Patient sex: F
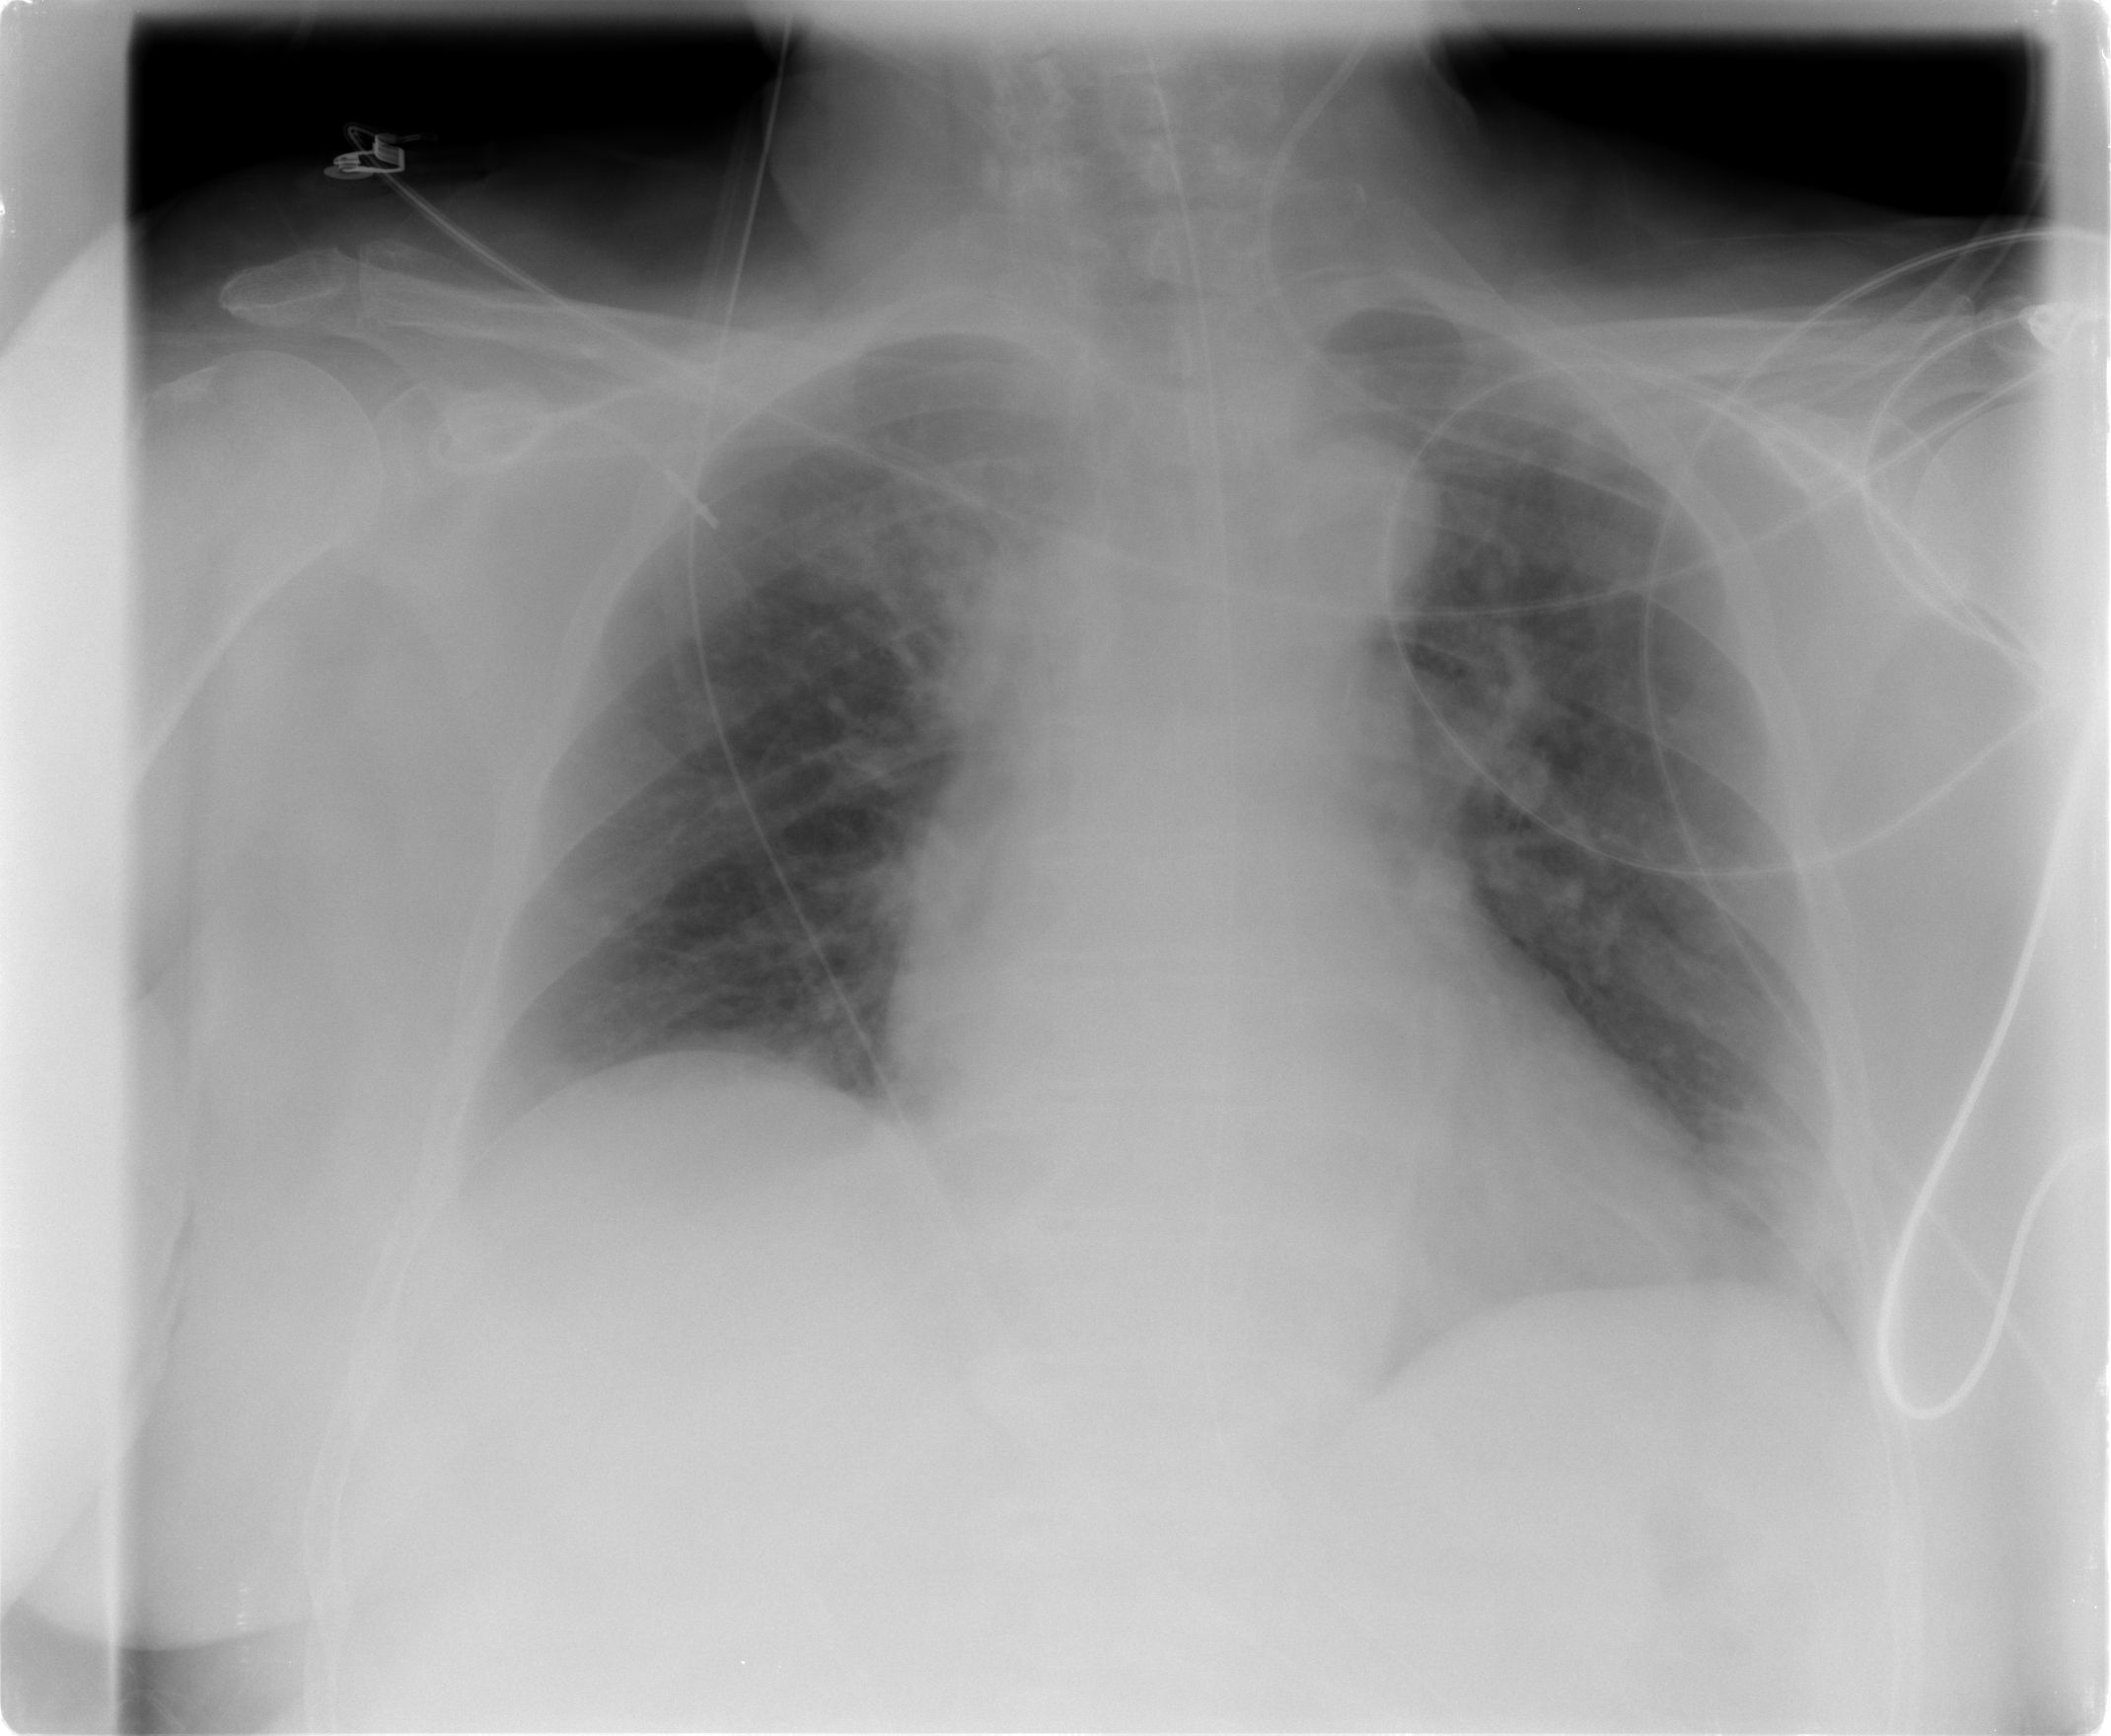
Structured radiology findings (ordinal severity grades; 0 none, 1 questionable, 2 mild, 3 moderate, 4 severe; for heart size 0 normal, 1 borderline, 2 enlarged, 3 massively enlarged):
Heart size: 0
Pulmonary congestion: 1
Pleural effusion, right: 1
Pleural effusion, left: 2
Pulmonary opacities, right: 0
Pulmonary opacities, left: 0
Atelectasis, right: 0
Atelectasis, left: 2